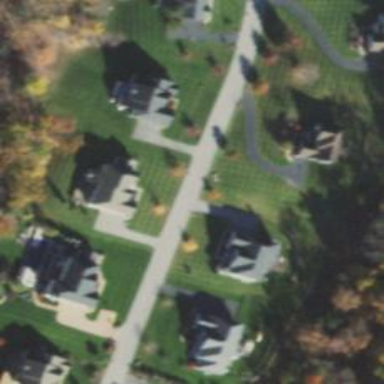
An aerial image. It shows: Driveway.